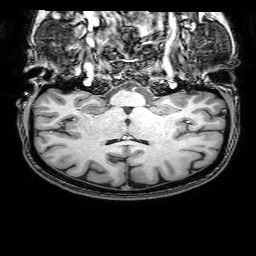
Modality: T1w
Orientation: sagittal
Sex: female
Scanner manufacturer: philips
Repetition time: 0.008273 s
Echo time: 0.00379 s